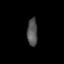
Tissue: lung
Cell type: T cells
Senescence score: 0.2346
Nuclear area (px): 286
Mean DAPI intensity: 81.941